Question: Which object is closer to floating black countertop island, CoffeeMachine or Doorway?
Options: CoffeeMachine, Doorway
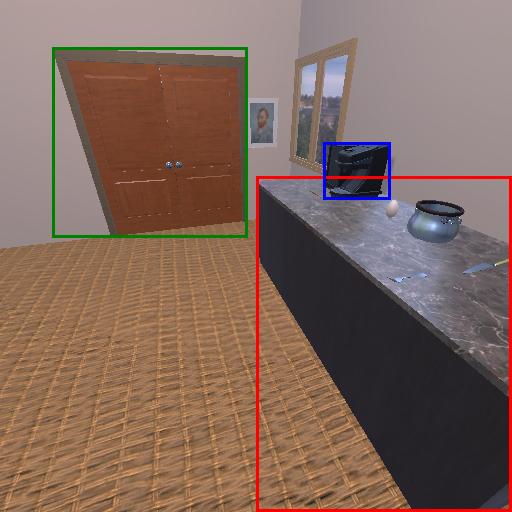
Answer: CoffeeMachine